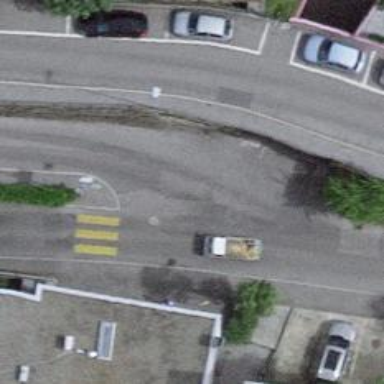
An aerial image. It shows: Bollard barrier.